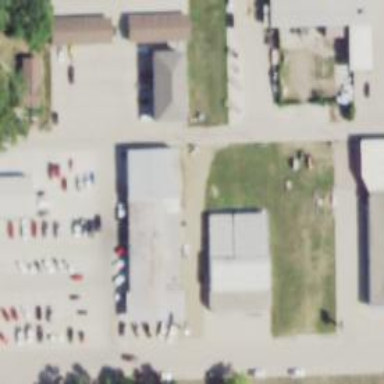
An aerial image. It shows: Alleyway designated as service road.